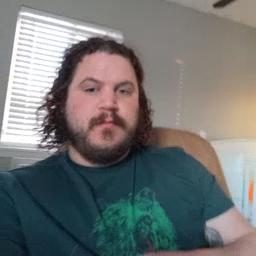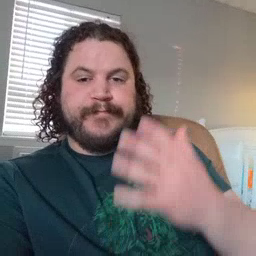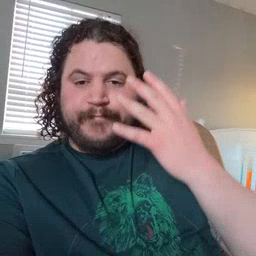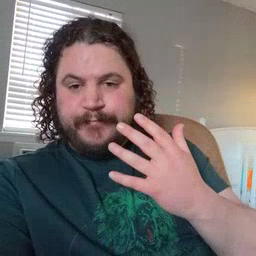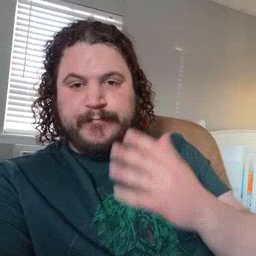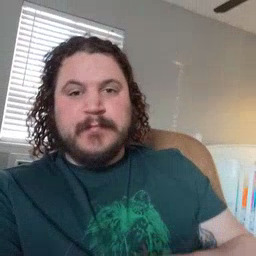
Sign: sad